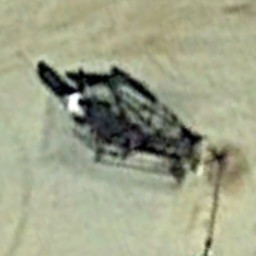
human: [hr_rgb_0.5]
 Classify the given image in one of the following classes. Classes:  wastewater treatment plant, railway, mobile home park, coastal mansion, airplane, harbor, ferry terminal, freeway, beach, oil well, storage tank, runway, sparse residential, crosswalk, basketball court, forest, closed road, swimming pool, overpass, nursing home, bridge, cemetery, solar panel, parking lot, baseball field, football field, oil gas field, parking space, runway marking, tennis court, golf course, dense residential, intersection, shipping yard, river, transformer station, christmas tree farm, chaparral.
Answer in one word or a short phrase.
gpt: oil well